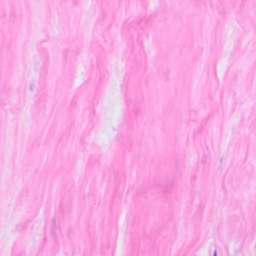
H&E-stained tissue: Breast